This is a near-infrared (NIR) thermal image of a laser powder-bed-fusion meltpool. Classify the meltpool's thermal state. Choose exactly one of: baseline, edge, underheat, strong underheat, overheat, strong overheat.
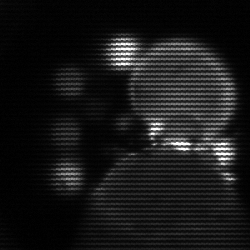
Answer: edge